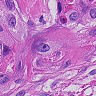
Metastatic tissue present: yes